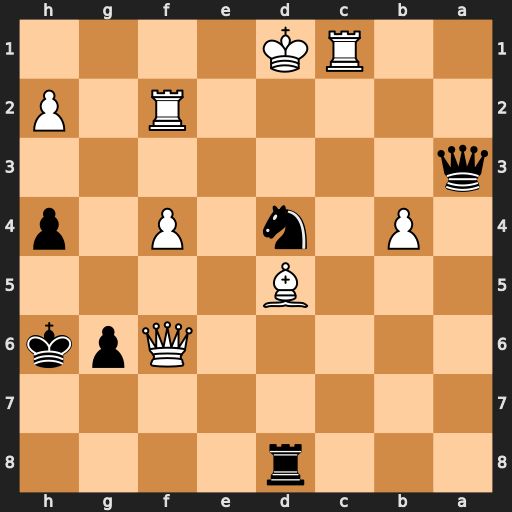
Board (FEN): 3r4/8/5Qpk/3B4/1P1n1P1p/q7/5R1P/2RK4
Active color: b
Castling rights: -
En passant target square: -
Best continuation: Qd3+ Ke1 Re8+